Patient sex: F
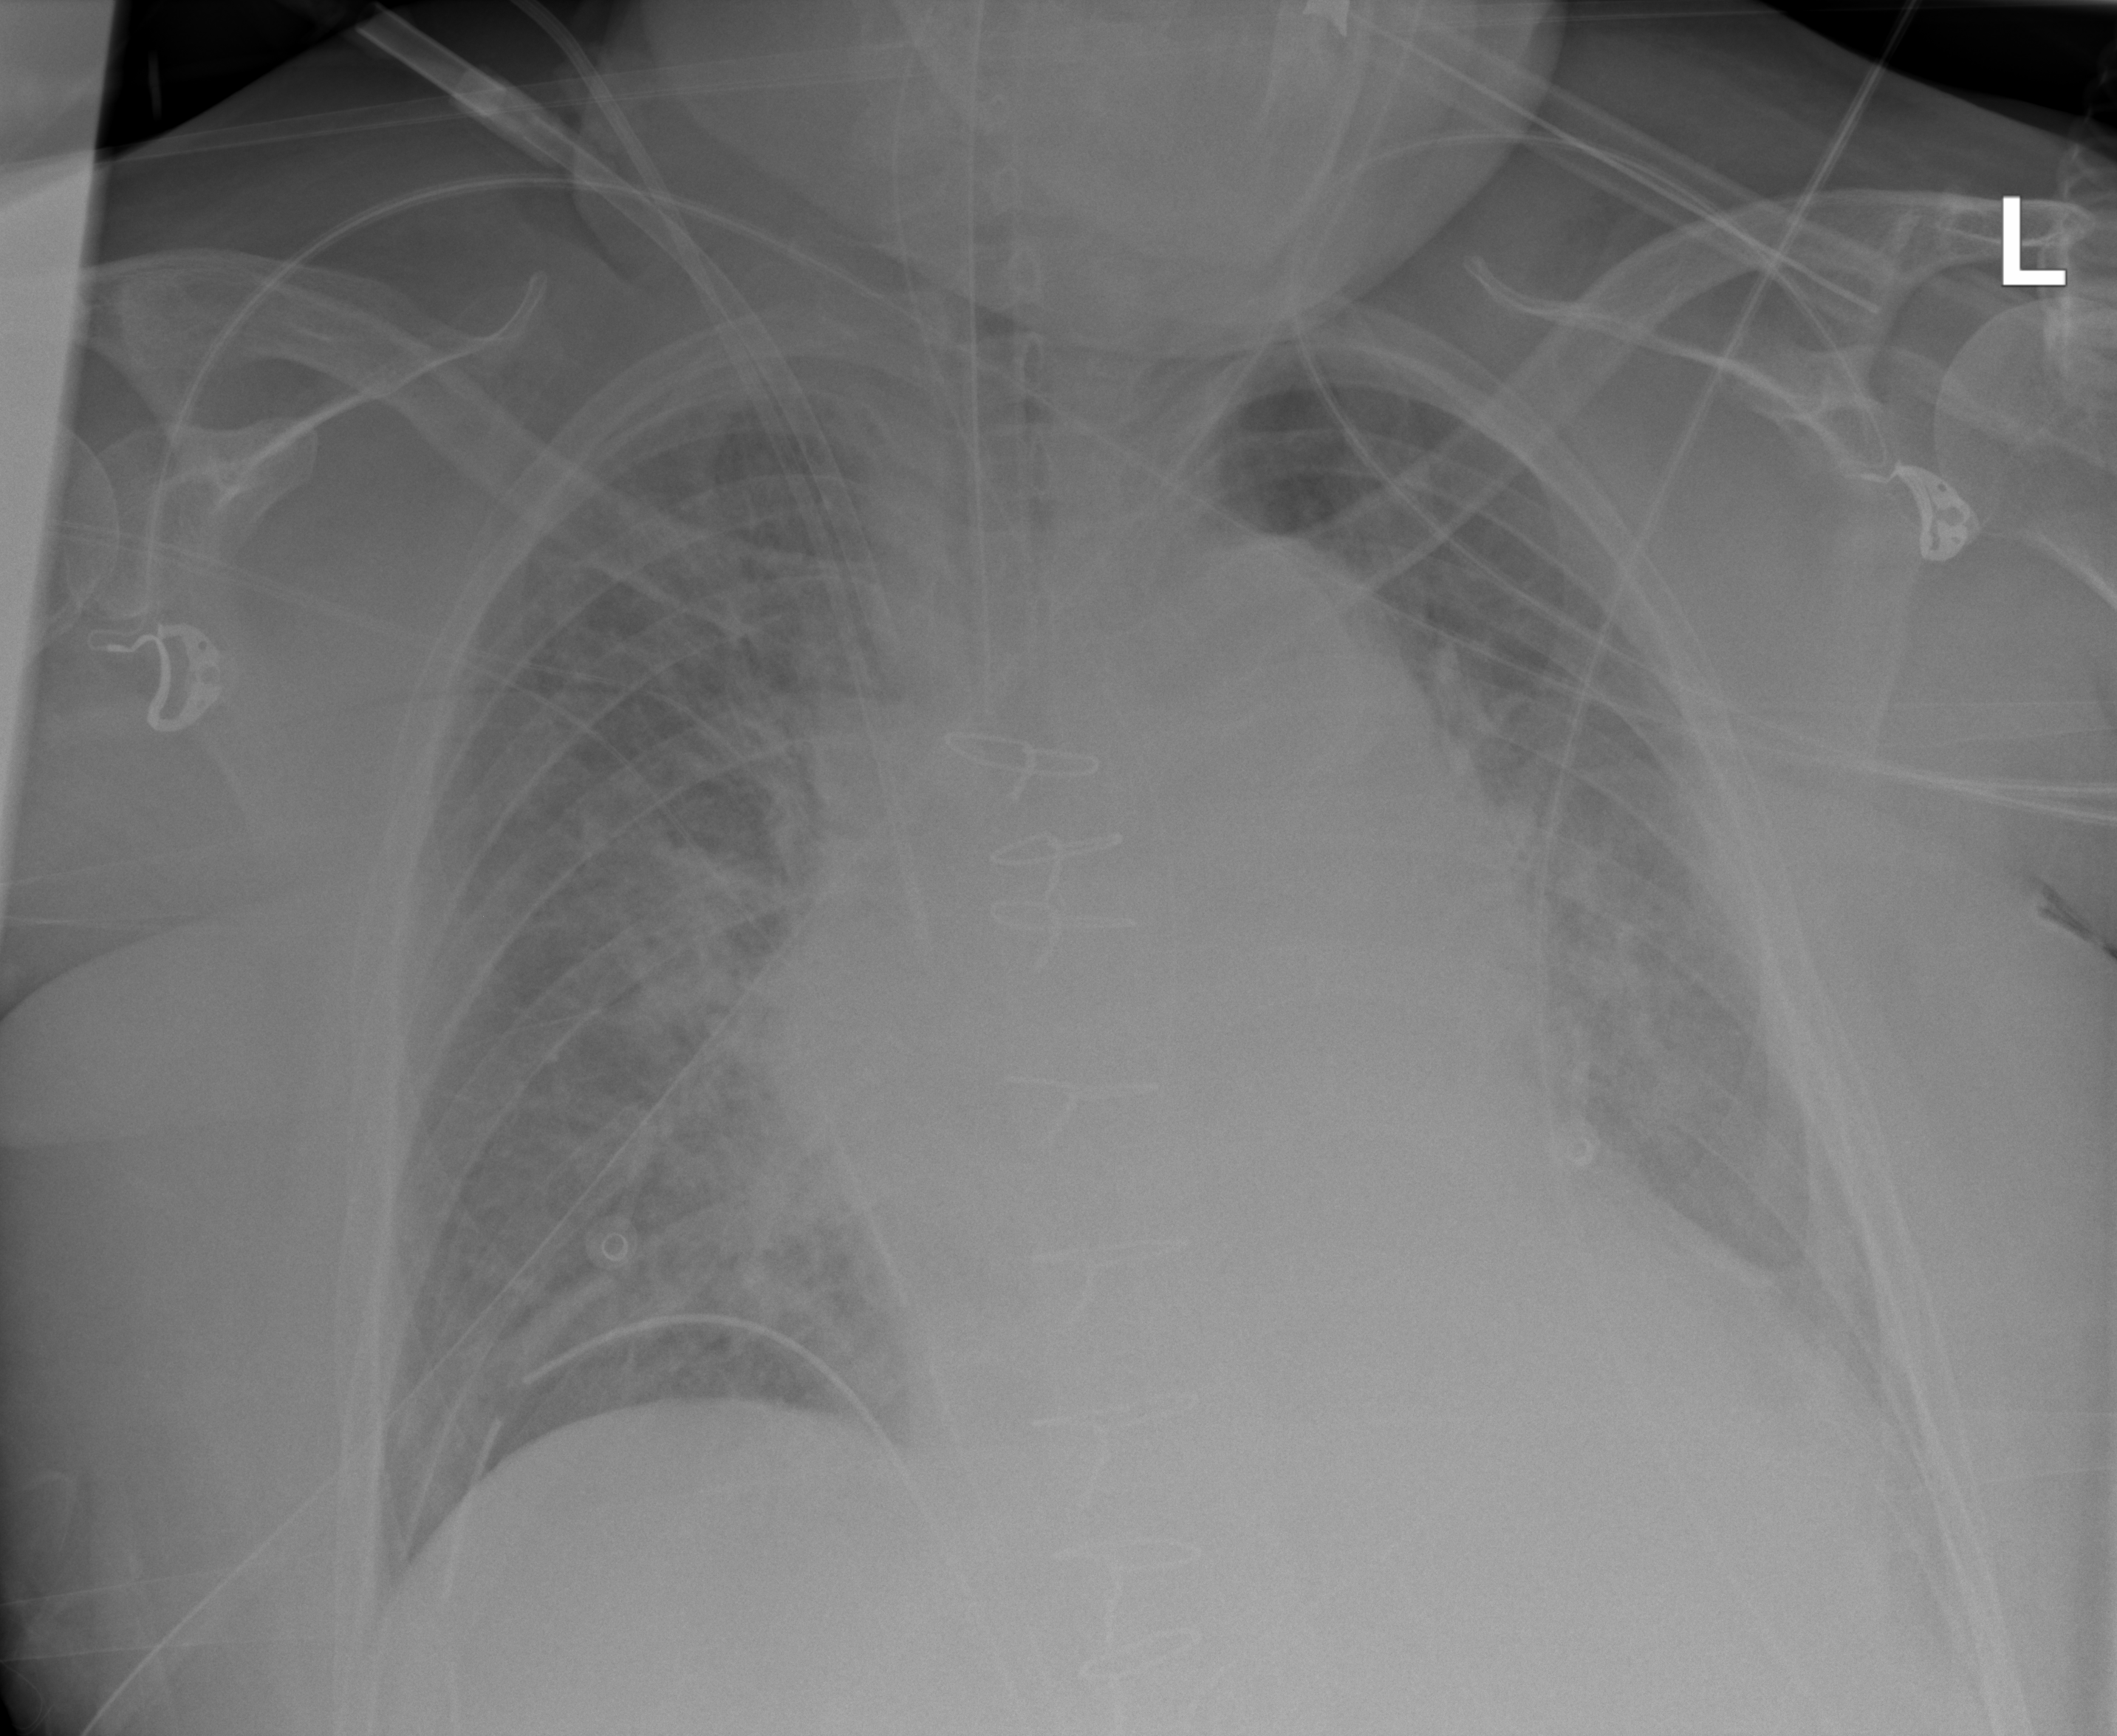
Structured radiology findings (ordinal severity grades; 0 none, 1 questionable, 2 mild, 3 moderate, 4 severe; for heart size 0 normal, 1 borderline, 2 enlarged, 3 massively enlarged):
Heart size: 2
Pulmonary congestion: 3
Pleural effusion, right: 0
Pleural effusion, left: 2
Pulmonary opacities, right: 2
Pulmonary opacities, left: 2
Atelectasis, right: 0
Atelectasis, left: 2